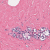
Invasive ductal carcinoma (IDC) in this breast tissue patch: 0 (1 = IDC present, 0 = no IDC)